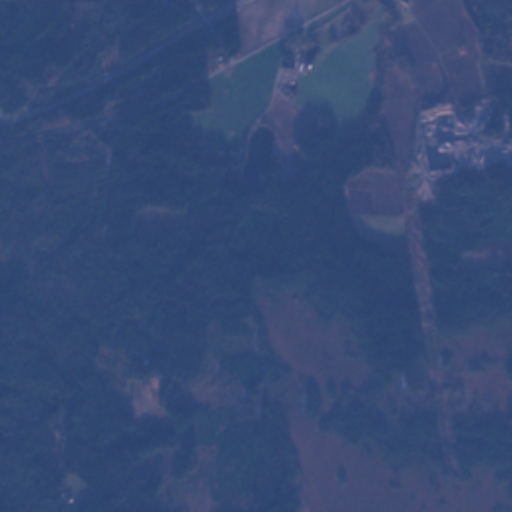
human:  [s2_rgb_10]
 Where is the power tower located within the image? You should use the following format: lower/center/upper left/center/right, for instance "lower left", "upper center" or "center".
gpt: The power tower is located in the right of the image.
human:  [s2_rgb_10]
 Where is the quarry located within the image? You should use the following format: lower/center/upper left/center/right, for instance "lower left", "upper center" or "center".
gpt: The quarry is located in the upper right of the image.
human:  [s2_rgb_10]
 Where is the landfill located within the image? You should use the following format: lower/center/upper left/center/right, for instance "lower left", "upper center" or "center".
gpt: There is no landfill in the image.